Interaction volume radius: 5 \u00c5
Interaction volume height: 35 \u00c5
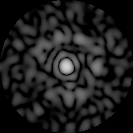
Disorder parameter: 0.8147